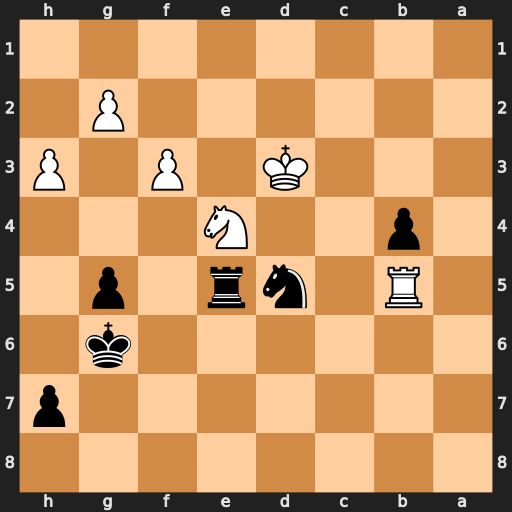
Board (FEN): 8/7p/6k1/1R1nr1p1/1p2N3/3K1P1P/6P1/8
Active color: b
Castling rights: -
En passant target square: -
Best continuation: Nf4+ Kc4 Rxb5